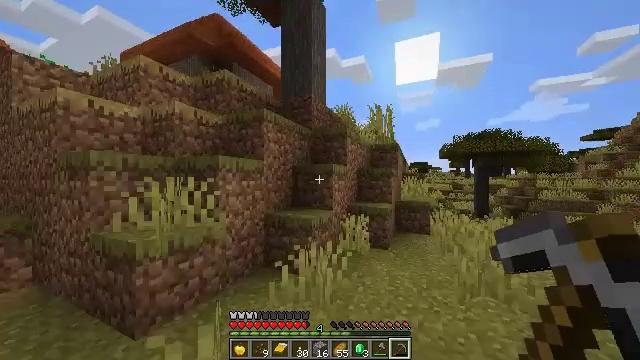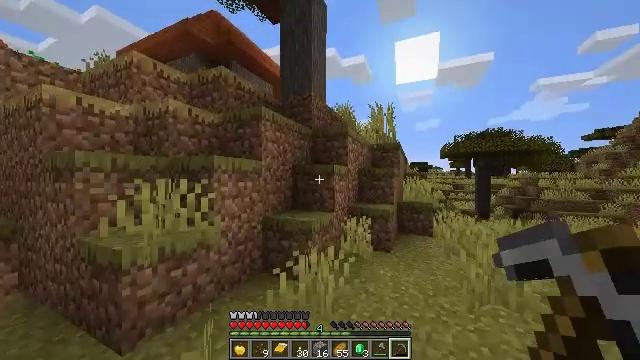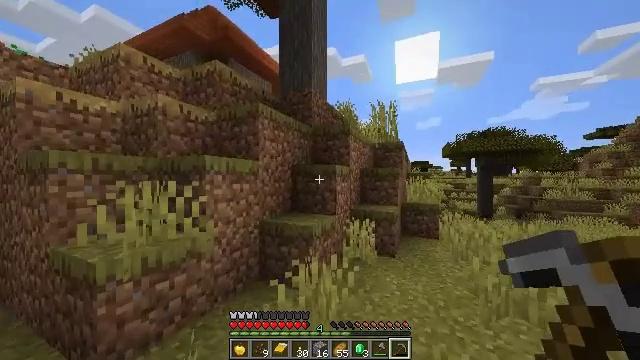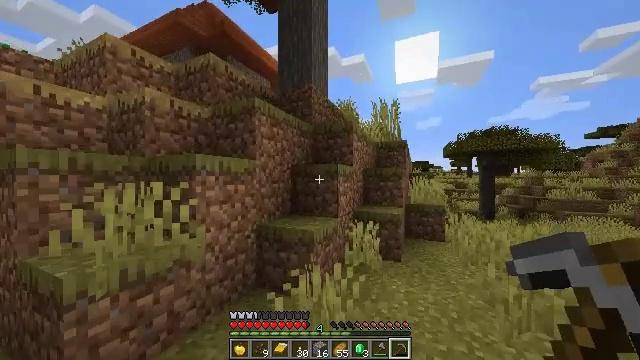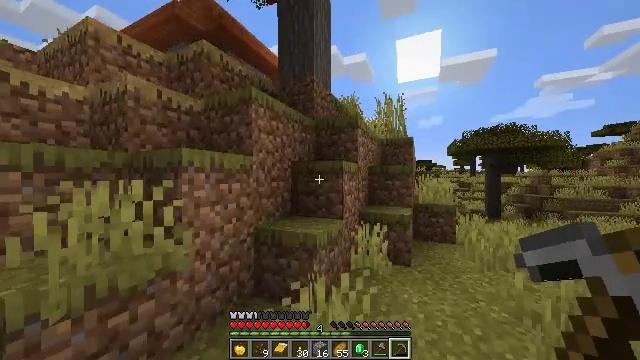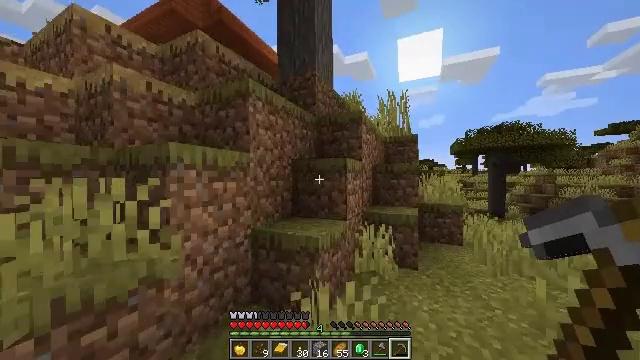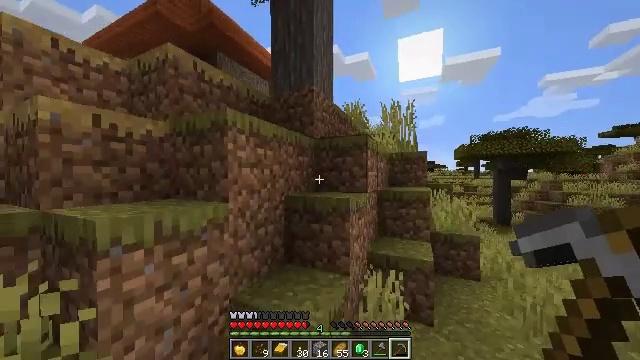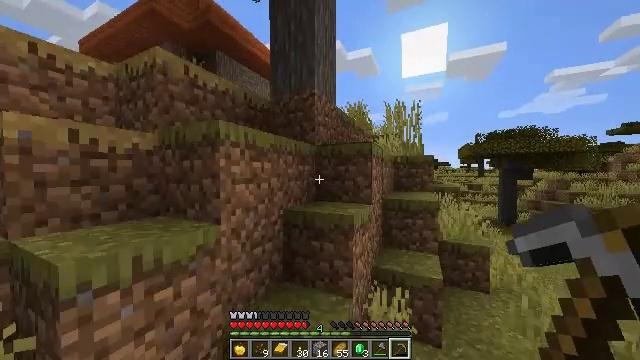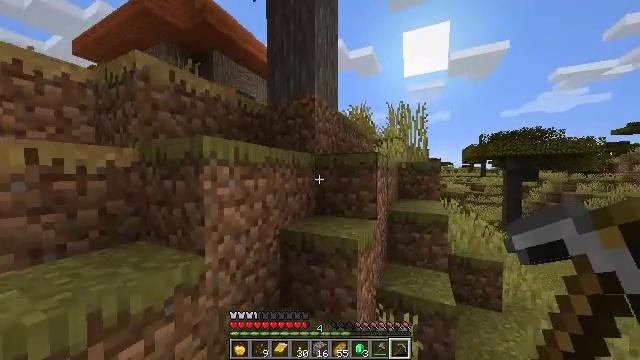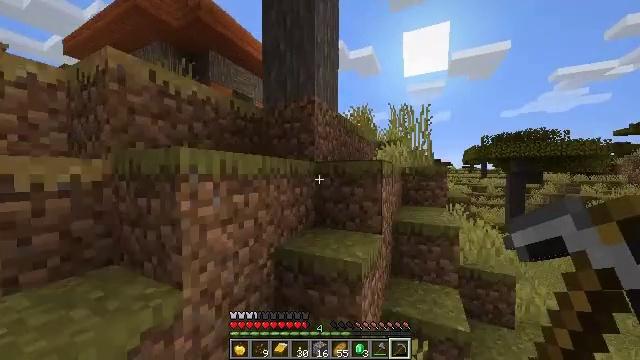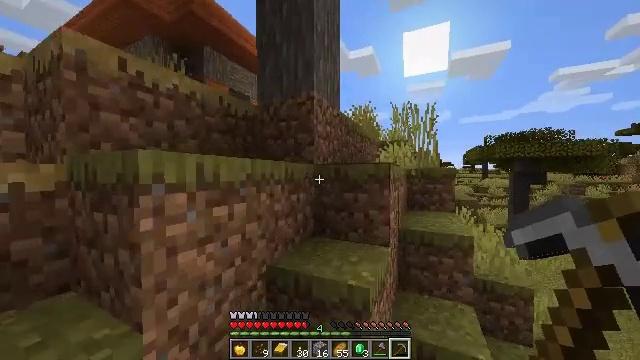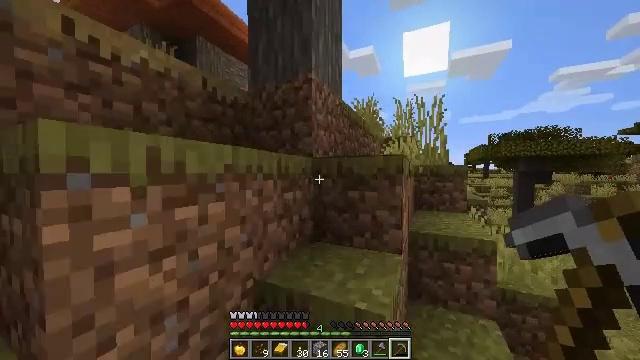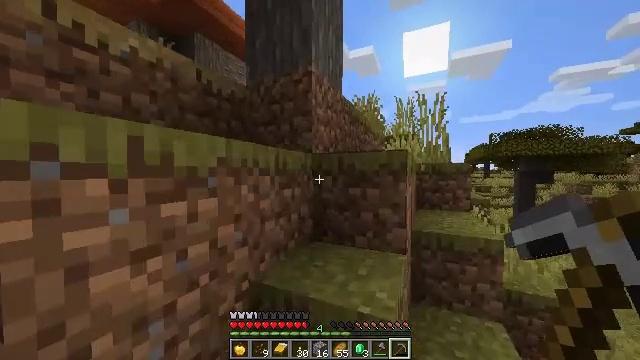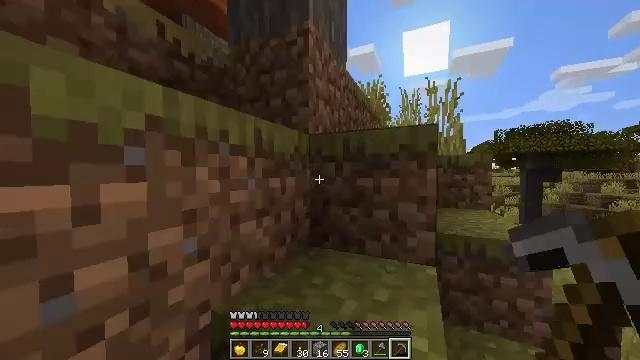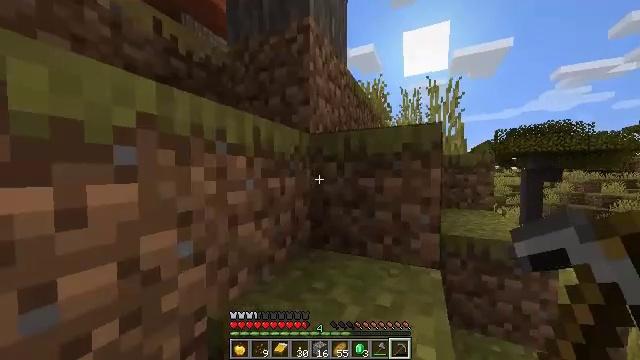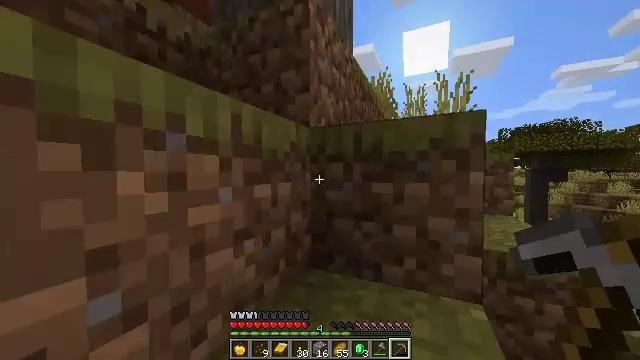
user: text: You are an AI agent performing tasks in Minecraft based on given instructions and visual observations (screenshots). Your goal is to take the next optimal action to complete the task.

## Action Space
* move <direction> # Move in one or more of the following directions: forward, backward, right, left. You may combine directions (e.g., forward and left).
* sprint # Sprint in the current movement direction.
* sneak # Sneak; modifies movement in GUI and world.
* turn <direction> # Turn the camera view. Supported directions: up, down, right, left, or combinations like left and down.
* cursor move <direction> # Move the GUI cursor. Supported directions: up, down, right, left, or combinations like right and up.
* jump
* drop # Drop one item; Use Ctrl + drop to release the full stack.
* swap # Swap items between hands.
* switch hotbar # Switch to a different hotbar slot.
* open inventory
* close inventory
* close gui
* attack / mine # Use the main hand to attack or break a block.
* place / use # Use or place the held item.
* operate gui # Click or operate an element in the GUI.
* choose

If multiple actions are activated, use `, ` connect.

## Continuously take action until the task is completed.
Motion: motion action
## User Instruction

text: Break the yellow terracotta block.
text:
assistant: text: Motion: move forward
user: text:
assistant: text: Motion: move forward
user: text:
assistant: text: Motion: move forward
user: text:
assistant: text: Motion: move forward
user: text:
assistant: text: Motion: move forward, jump
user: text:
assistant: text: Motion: move forward, jump
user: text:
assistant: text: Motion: move forward, jump
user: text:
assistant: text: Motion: move forward, jump
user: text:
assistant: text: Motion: move forward, jump
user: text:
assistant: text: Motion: move forward, jump
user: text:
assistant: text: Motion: move forward, jump
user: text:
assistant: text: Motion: move forward, jump
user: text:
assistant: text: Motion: move forward, jump
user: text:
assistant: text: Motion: move forward, jump
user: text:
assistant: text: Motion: move forward, jump
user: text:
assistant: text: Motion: move forward, turn left and down, jump
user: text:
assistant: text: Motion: move forward, turn left and down, jump
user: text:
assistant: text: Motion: move forward, jump
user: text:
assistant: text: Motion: move forward, jump
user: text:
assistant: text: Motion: move forward, turn left and down, jump
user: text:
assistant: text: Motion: move forward, turn left and down, jump
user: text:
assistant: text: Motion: move forward, turn left and down, jump
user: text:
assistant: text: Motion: move forward, jump
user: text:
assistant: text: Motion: move forward, jump
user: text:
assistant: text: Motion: move forward, jump
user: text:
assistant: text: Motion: move forward, jump
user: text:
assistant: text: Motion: move forward, jump
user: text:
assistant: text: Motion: move forward, jump
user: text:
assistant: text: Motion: move forward, jump
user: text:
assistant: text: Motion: move forward, jump